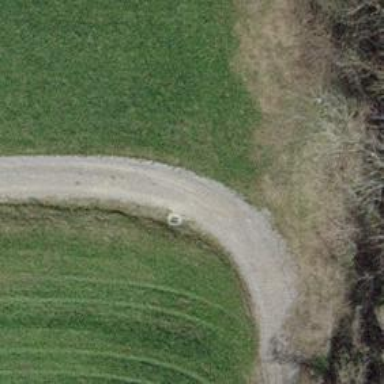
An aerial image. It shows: Track road with grade3 tracktype.